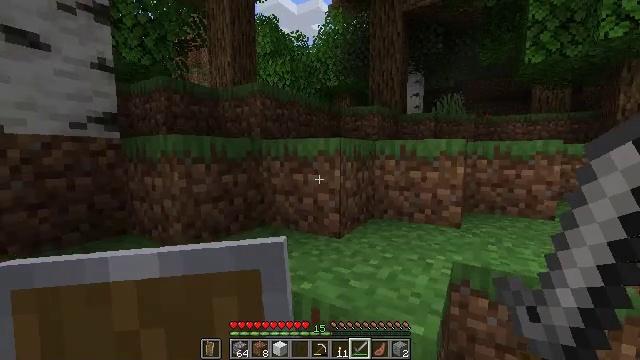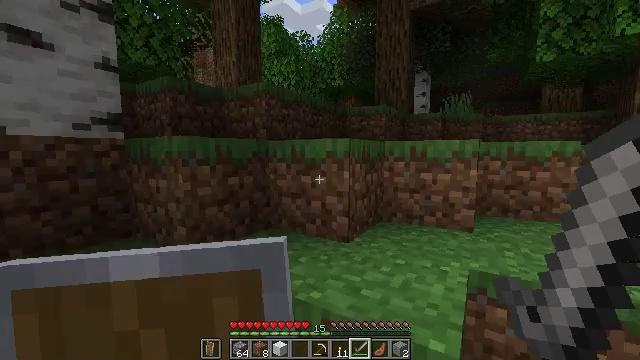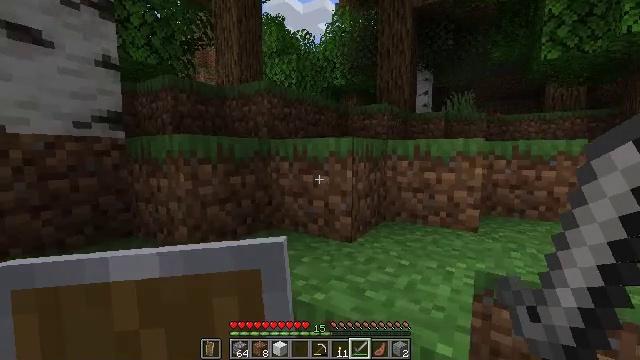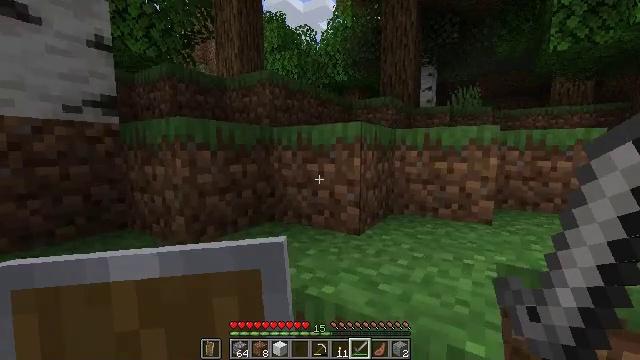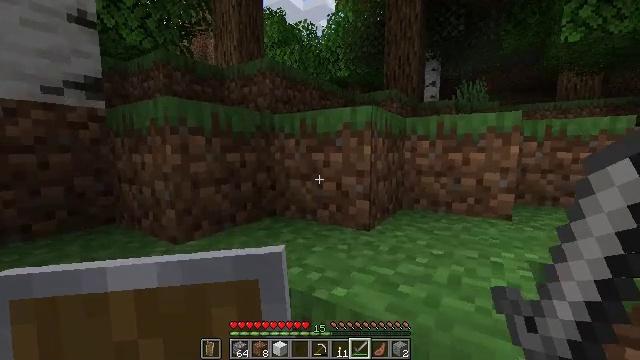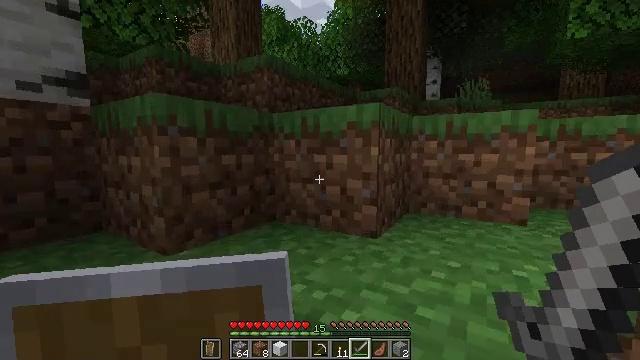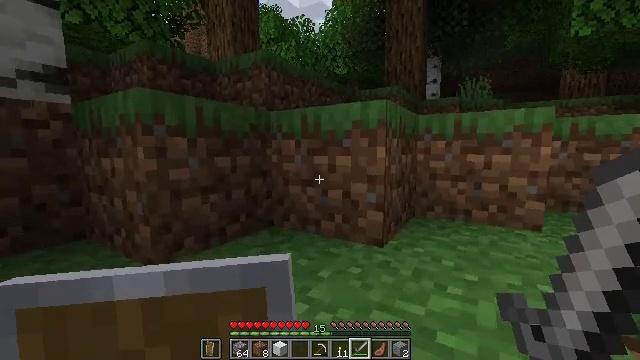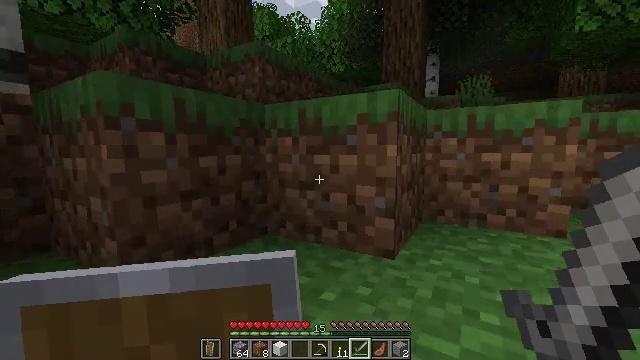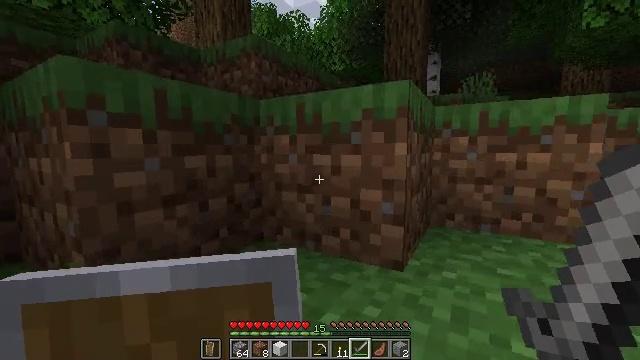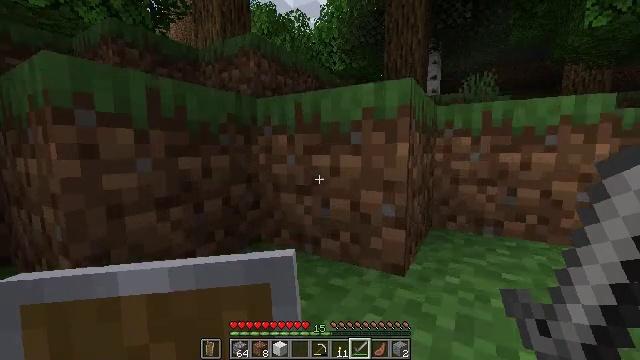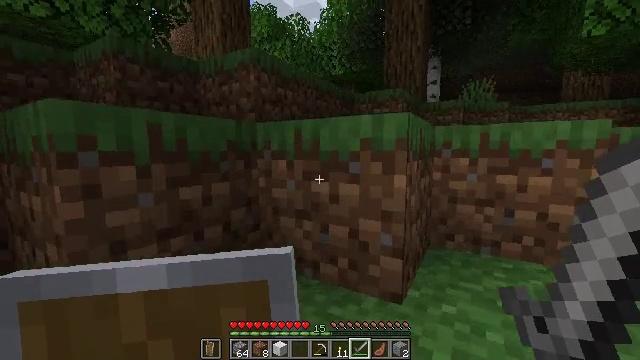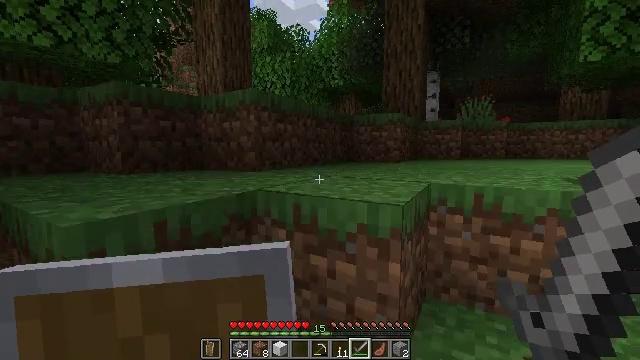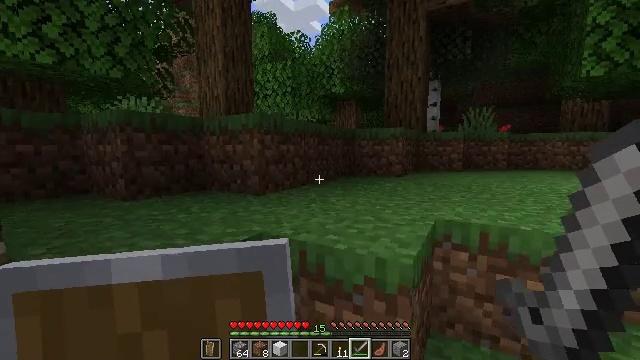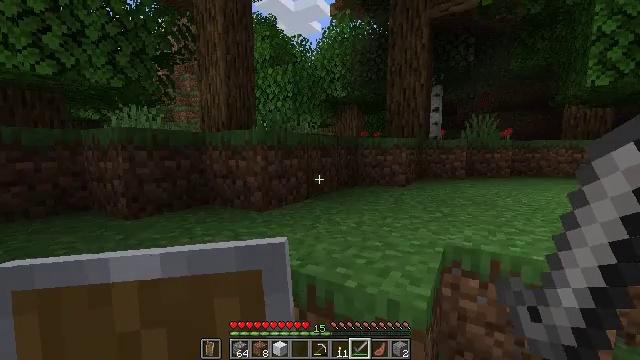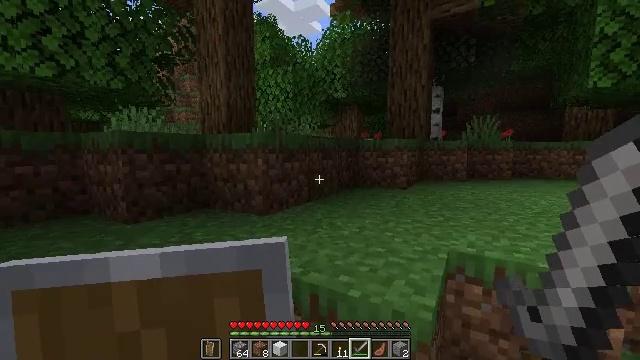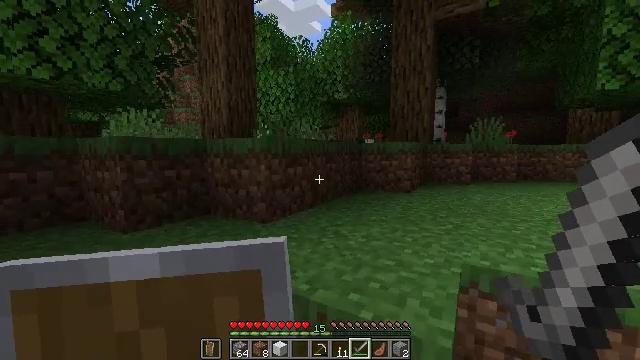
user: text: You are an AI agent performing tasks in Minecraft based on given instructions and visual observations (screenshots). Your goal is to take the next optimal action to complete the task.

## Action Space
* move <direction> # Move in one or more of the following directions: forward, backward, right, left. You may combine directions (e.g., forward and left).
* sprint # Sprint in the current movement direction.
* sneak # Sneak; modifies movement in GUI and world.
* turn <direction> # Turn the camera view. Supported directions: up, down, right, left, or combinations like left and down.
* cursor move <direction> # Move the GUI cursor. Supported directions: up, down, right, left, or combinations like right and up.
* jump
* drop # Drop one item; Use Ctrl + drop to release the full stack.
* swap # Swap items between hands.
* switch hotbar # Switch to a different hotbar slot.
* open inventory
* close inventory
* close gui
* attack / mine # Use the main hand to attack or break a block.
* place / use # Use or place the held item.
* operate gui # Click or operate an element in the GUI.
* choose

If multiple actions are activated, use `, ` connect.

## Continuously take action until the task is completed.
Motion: motion action
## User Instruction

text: Combat the tropical fish.
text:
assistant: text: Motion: move forward
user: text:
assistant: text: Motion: move forward
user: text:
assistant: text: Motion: move forward
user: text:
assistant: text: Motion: move forward
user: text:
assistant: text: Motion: move forward
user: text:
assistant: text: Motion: move forward
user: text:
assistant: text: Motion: move forward
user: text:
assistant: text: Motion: move forward
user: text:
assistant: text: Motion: move forward
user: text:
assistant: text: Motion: move forward, jump
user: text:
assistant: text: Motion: move forward, jump
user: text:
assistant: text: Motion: move forward, jump
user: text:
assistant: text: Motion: move forward, jump
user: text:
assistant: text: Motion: move forward, jump
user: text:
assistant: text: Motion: move forward
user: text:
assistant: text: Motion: move forward
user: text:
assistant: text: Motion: move forward
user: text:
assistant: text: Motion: move forward
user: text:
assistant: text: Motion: move forward
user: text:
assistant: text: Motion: move forward, jump
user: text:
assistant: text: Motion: move forward, jump
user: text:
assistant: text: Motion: move forward, jump
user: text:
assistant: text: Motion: move forward, jump
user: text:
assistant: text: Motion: move forward
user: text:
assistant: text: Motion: move forward
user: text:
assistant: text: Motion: move forward
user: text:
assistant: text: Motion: move forward
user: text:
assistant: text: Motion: move forward
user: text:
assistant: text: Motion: move forward, jump
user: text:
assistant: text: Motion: move forward, jump